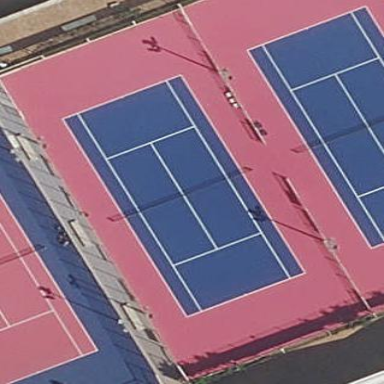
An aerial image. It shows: Tennis court on pitch.